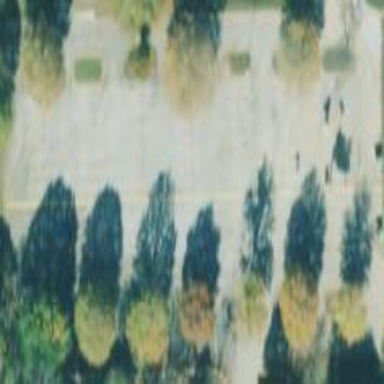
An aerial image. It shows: Parking area.